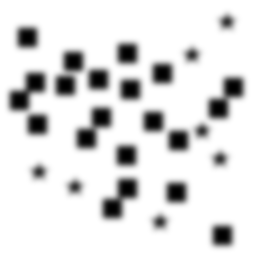
Squares: 21
Triangles: 0
Stars: 7
Total shapes: 28